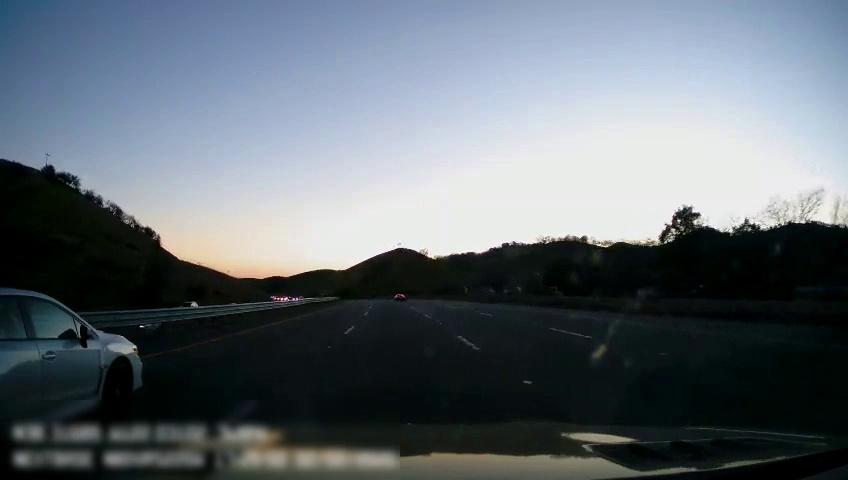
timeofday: Day
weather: Sunny
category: Drivable Space
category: Vehicles | Car
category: Vehicles | Car
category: Vehicles | SUV
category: Lanes | Current Lane
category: Lanes | Current Lane
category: Lanes | Alternate Lane
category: Lanes | Alternate Lane
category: Lanes | Alternate Lane